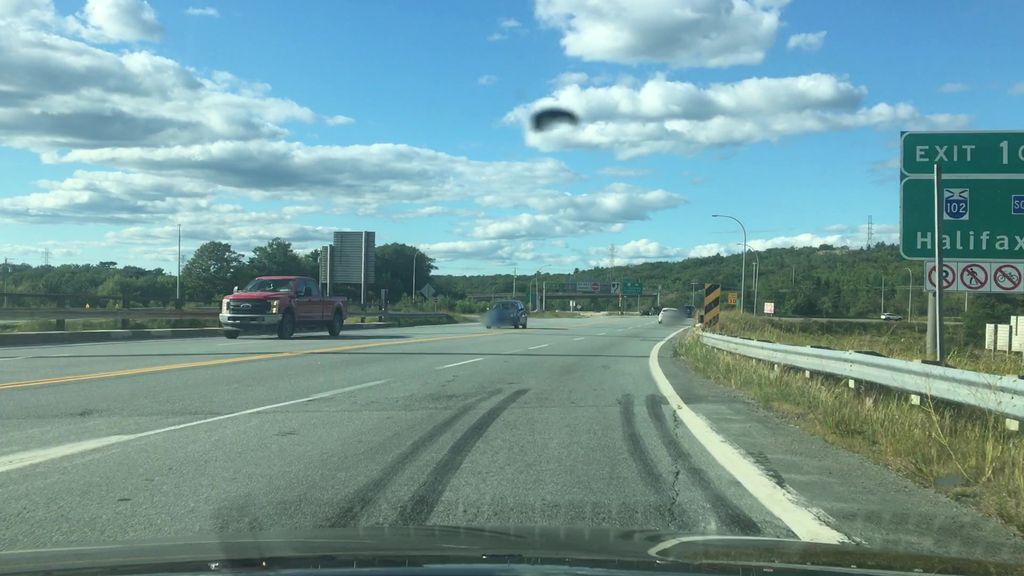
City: halifax